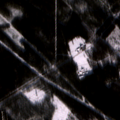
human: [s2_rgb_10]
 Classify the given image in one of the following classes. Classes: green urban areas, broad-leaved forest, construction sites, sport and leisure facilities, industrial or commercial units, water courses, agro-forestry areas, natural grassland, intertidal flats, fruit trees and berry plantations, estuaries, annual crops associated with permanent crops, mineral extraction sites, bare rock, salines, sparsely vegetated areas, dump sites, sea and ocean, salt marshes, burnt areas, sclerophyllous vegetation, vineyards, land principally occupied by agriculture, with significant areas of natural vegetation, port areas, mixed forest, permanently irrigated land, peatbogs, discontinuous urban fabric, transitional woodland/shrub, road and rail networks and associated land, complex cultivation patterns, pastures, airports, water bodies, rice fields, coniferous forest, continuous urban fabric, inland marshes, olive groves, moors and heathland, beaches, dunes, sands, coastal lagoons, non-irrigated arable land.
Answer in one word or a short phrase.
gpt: coniferous forest, mixed forest, transitional woodland/shrub